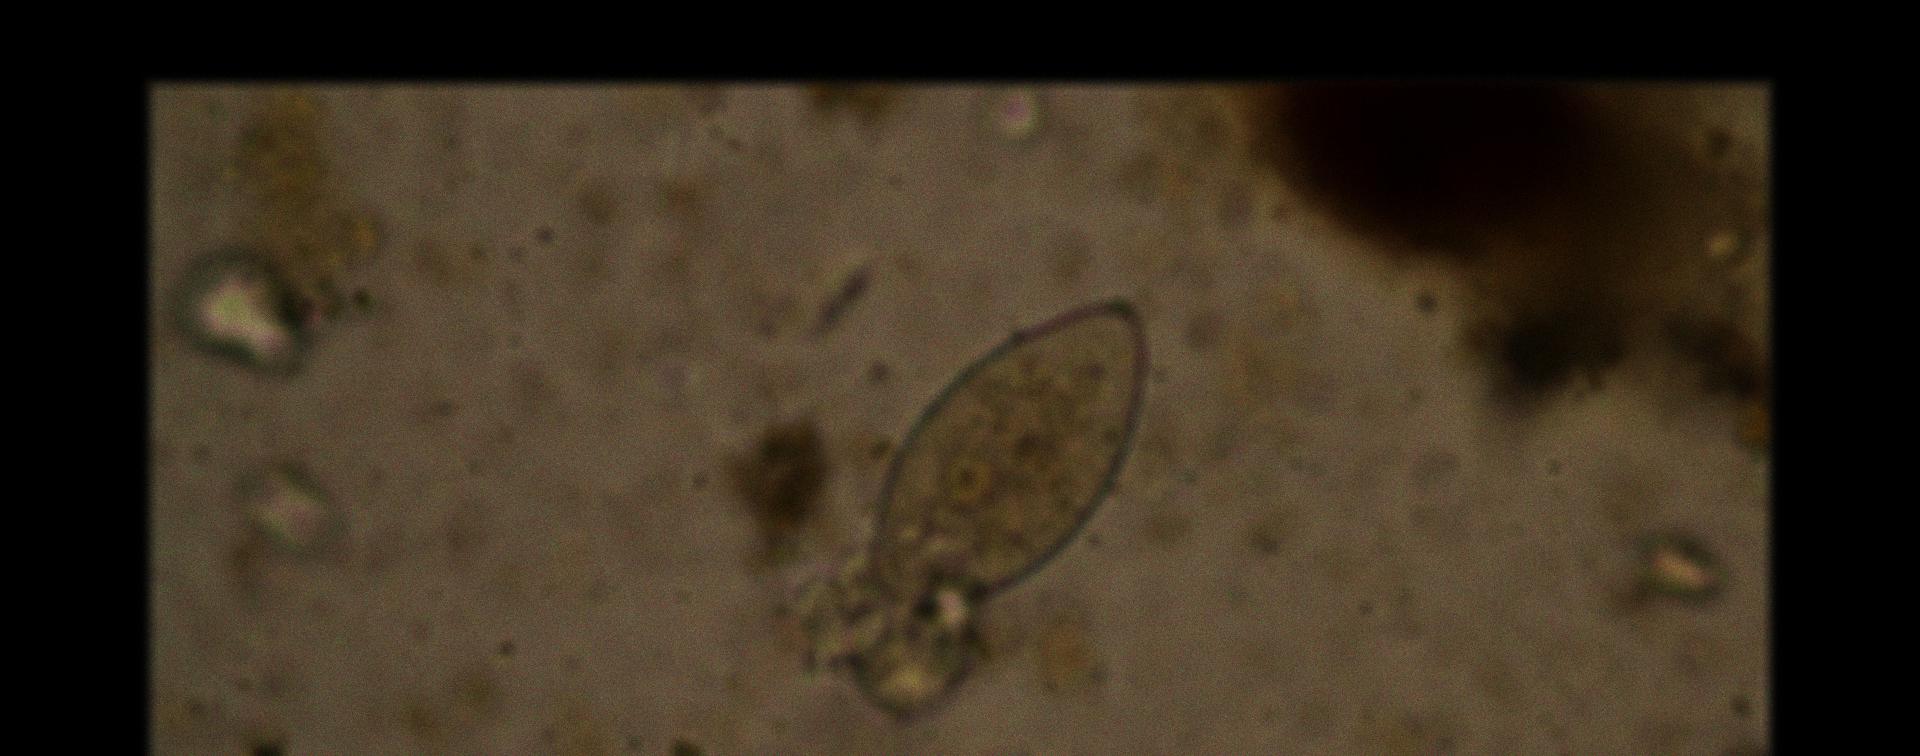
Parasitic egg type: Fasciolopsis buski